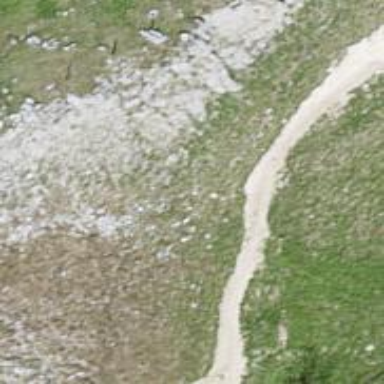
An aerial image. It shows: Cliff in nature.